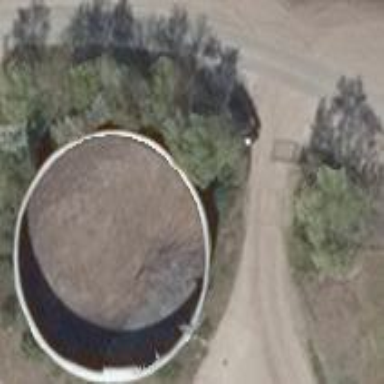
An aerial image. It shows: Storage tank that is man-made.